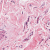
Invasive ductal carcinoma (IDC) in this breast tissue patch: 0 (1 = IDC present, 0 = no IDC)